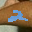
Label: 2